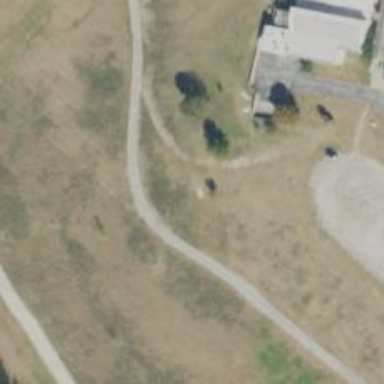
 popular sport played with flying discs."